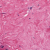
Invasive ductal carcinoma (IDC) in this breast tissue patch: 0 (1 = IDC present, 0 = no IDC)